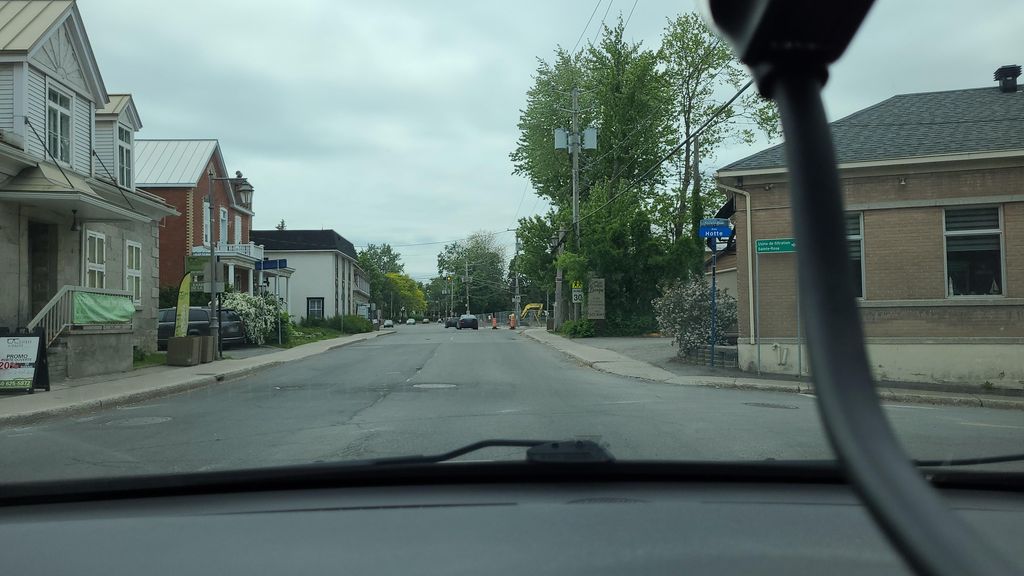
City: montreal